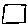
Label: square